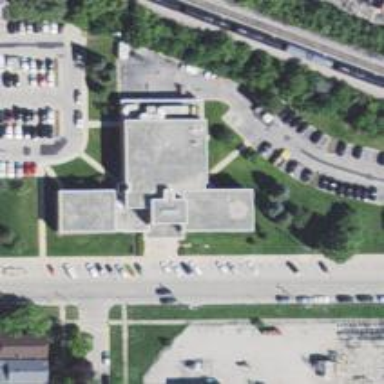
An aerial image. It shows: Public building designated as police station.